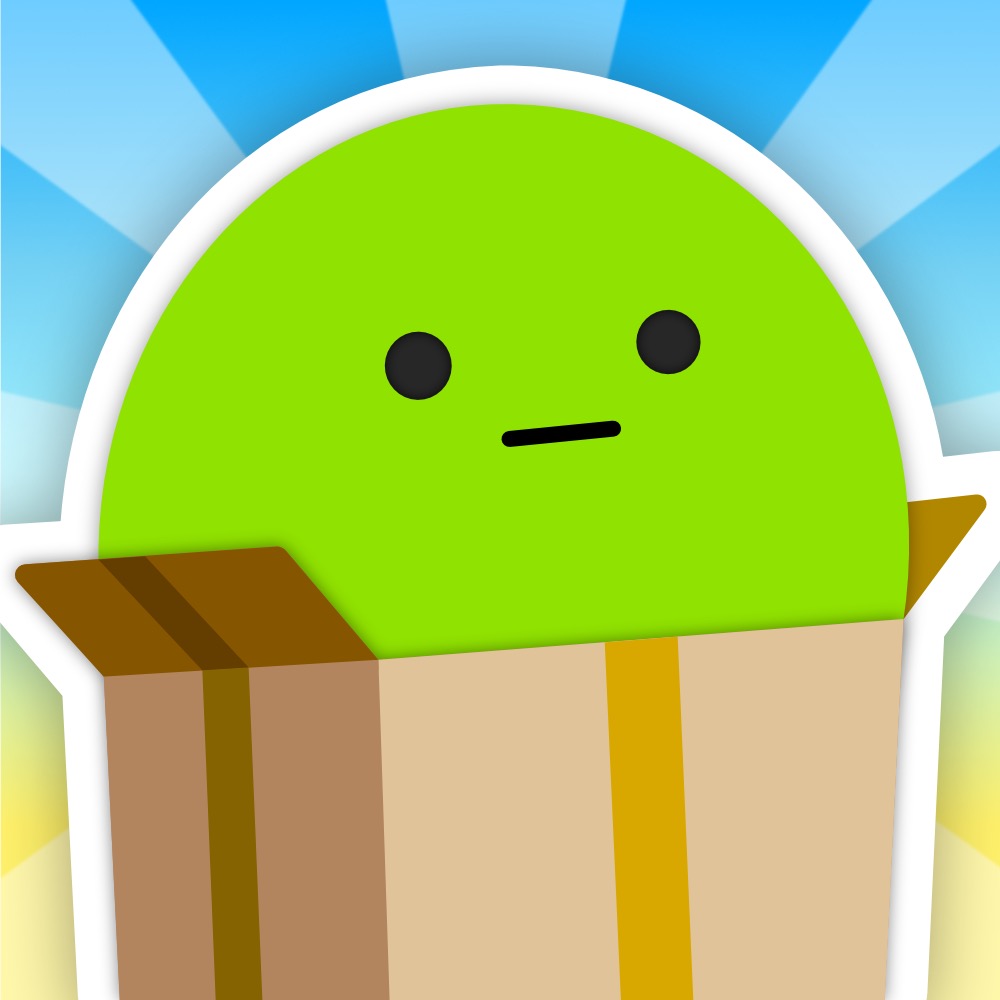
Label: green